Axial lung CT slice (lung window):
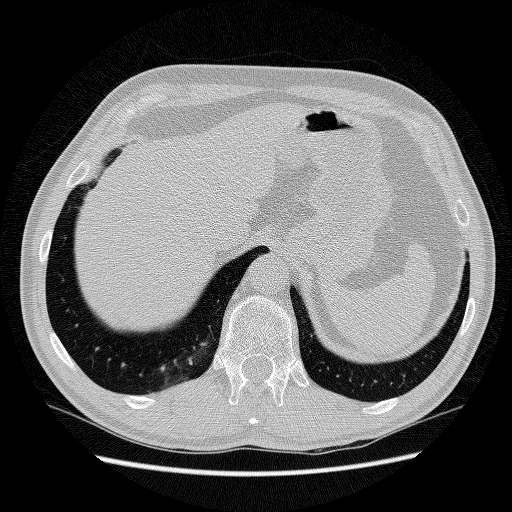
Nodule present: no